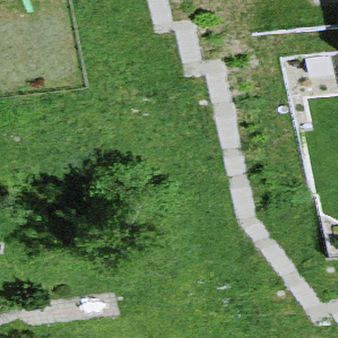
Label: other